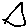
Label: triangle